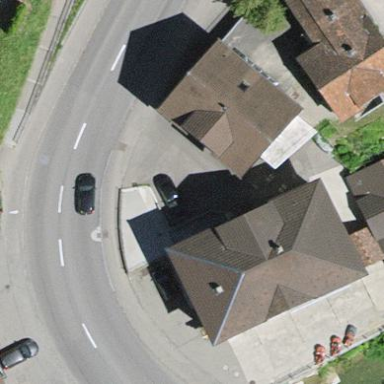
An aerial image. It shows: Building with hipped roof shape.